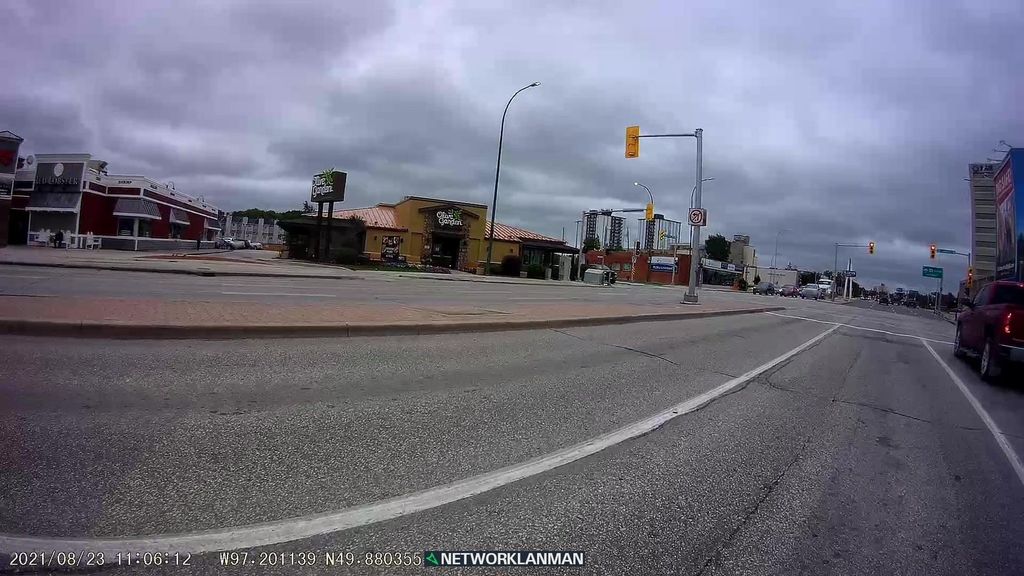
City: winnipeg